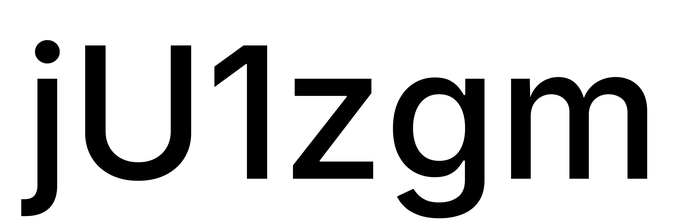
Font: Inter_Medium